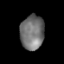
Tissue: lung
Cell type: Myeloid cells
Senescence score: 0.1969
Nuclear area (px): 804
Mean DAPI intensity: 114.756